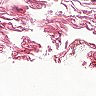
Metastatic tissue present: no